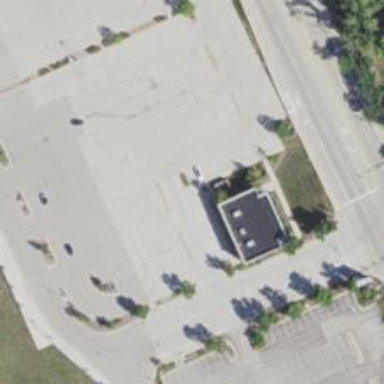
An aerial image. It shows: Parking space.